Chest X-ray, PA view. Patient: 30 years old, sex F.
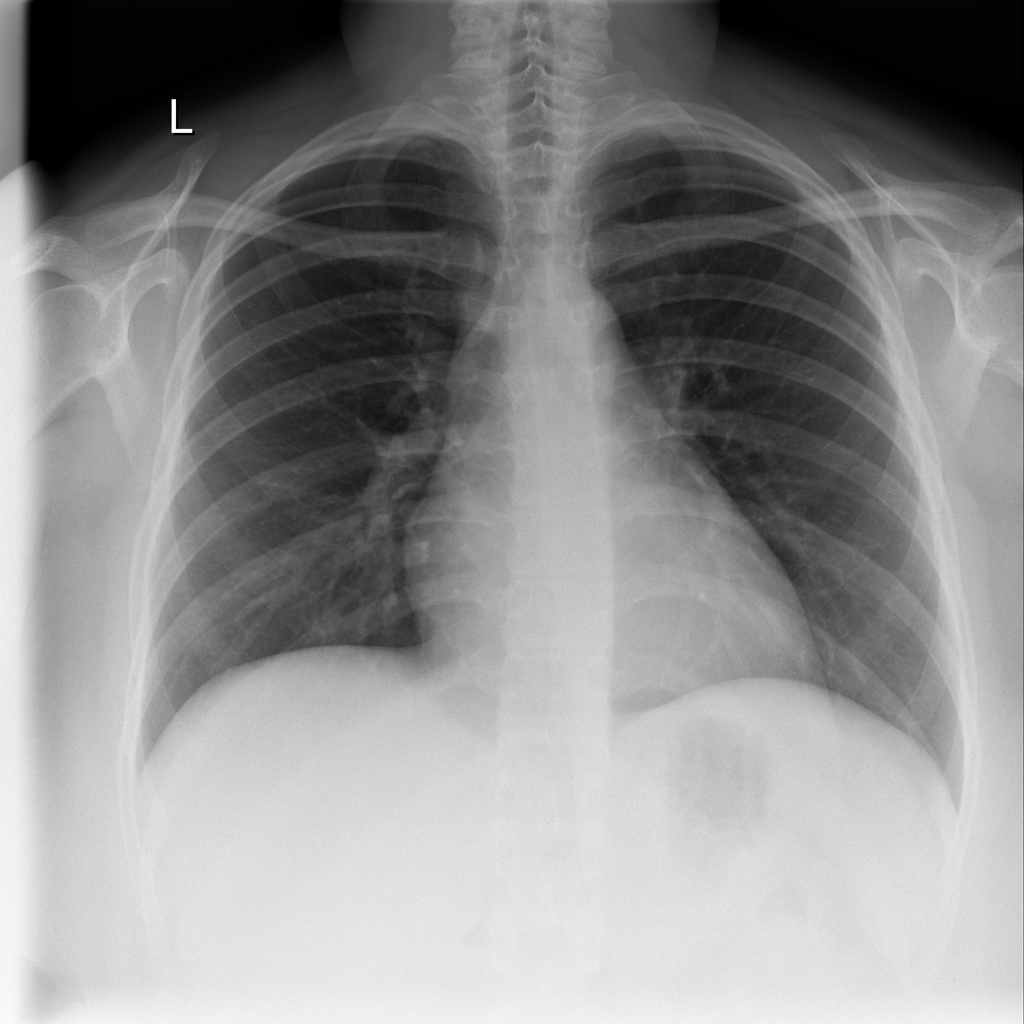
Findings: No Finding